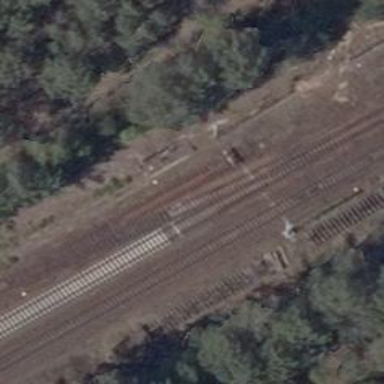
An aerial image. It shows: Railway yard.